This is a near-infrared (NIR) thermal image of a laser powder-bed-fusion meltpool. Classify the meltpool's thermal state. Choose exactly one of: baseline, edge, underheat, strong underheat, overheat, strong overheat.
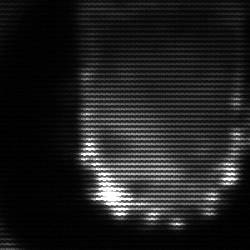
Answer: baseline